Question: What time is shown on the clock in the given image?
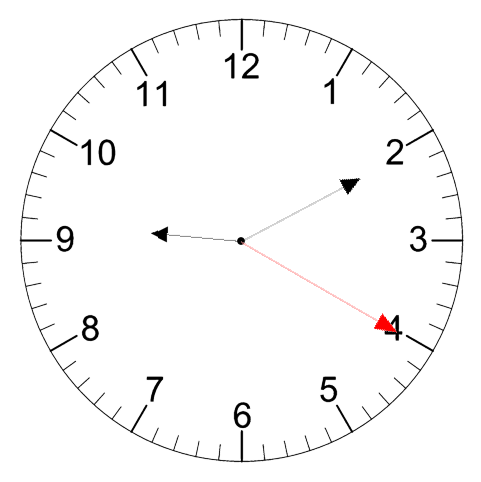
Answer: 09:10:20